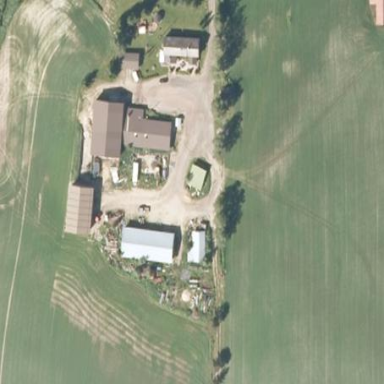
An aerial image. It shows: Farmyard area.